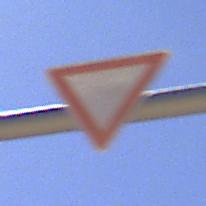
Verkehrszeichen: VorfahrtGewaehren
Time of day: Midday
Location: Outdoor (Nature)
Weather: Clear
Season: NotSpecified
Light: Natural